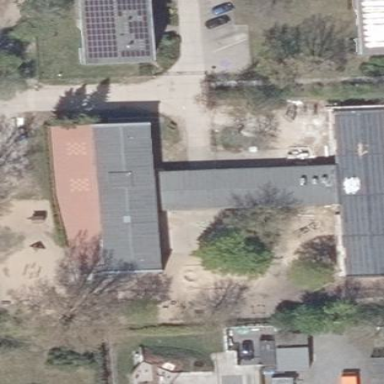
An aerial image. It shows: Kindergarten building.